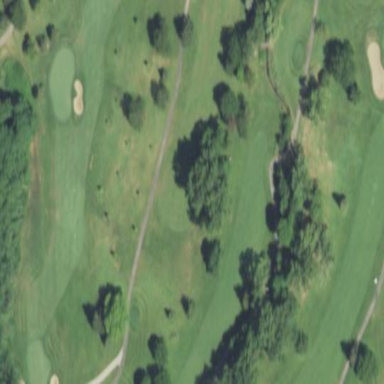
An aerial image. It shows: Area with grass used as rough in golf course.